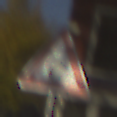
Verkehrszeichen: KurveRechts
Umgebung: Outdoor, Urban
Tageszeit: SunriseSunset
Wetter: PartlyCloudy
Licht: Natural
Jahreszeit: Autumn
Kontrast: HighContrast